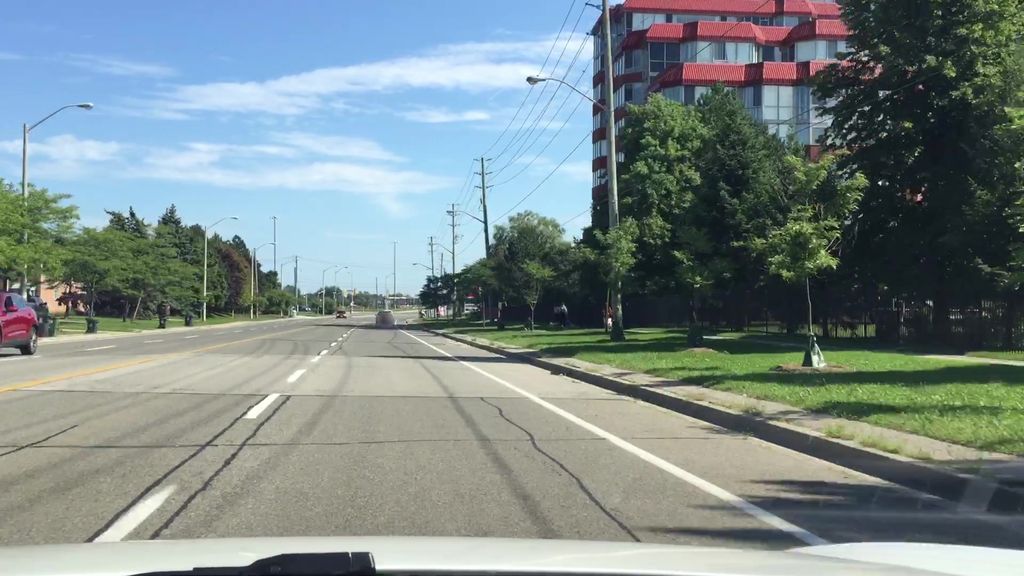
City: toronto